Question: this is the error I'm receiving:

I would like to know this:
1. how do set up try catch block to handle that error? OR
2. how do handle that error before it hapens if try catch is not possible?
I'm receiving this error when I call a member function trough pointer to member function with wrong signature.
That error of course won't happen if I call it with correct signature , but, I just wanna know how do I handle it if it happens.
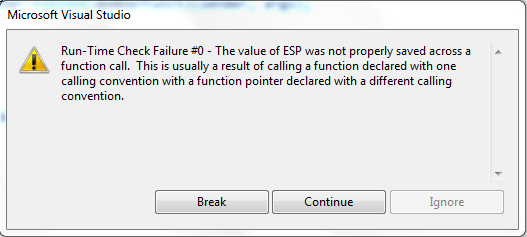
Answer: You can't handle that error with 'try'/'catch'.
This is because 'try'/'catch' relies on the call stack and your error is that your call stack is corrupted.
There is no reasonable runtime method to know in advance that code is going to corrupt the stack.
These problems are typically handled by using caution when casting (function) pointers in the code itself. The compiler will not allow an incorrect function pointer assignment unless you're forcing it with a cast.